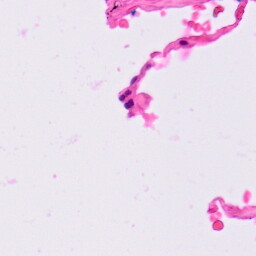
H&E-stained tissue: Lung